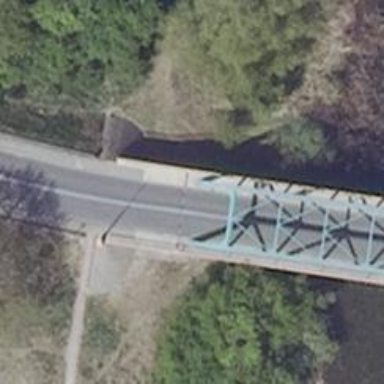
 passing over viaduct bridge with beam structure supported by abutments."